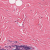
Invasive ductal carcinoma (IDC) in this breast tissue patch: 0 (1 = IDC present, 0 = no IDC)